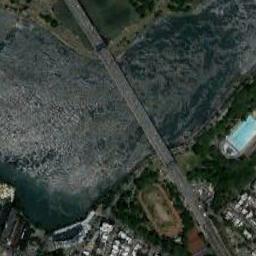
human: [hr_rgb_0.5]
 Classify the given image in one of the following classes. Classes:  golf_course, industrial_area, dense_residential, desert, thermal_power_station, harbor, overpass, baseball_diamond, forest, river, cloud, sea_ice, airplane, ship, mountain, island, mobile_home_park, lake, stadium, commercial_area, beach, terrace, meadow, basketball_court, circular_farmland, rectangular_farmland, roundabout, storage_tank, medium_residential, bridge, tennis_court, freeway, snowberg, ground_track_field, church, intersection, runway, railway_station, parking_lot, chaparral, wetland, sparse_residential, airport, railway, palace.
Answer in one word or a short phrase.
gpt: bridge